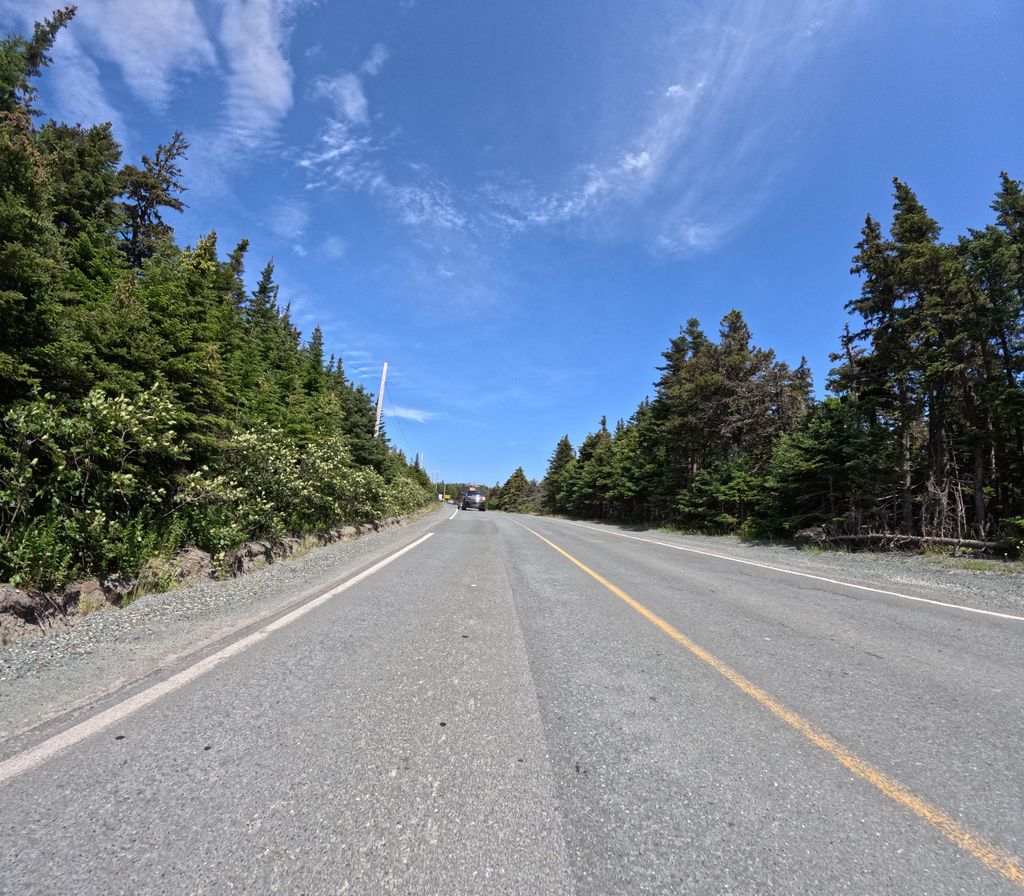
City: st_johns